Field crop: tomato
Growth stage: 2
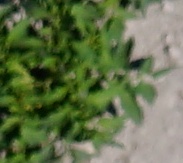
Species: tomato